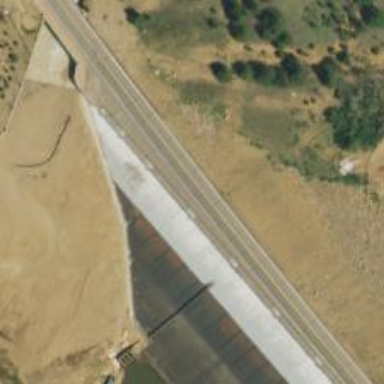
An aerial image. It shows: Dam across waterway.